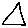
Label: triangle